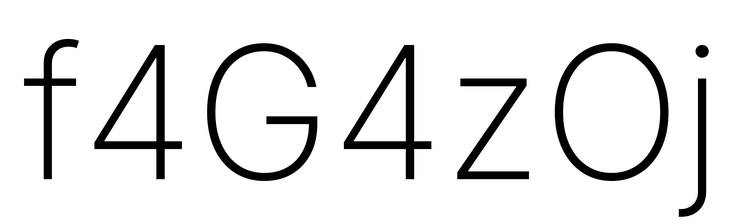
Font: Inter_ExtraLight